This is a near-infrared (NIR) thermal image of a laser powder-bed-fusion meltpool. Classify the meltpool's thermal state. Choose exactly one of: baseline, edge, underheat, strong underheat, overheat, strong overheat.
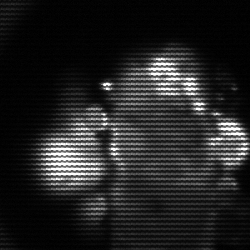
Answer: strong underheat